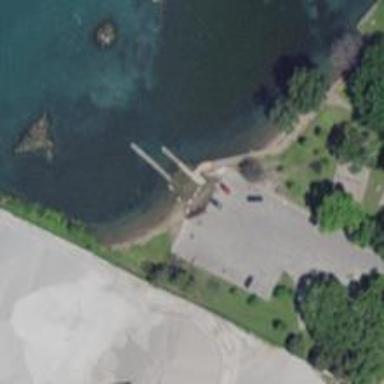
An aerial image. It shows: Slipway on leisure land.